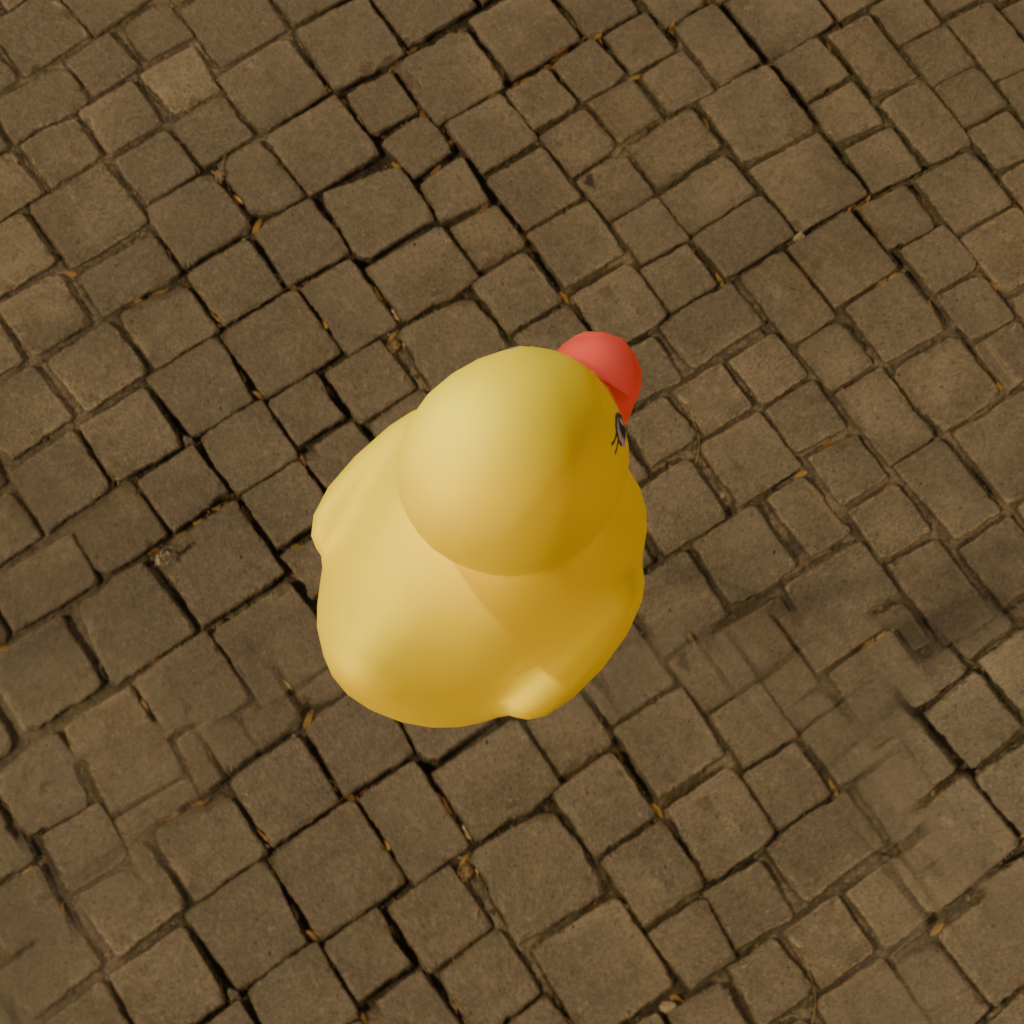
an image of a yellow rubber duck seen from <back_right_top> in a city square with illuminated trees at night.